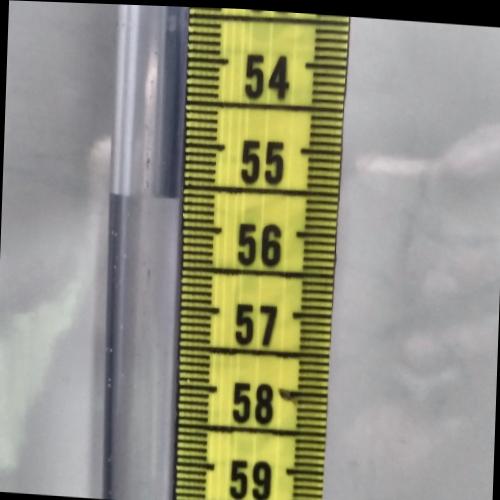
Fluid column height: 55.6 cm